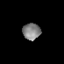
Tissue: prostate
Cell type: T cells
Senescence score: 0.339
Nuclear area (px): 290
Mean DAPI intensity: 128.428